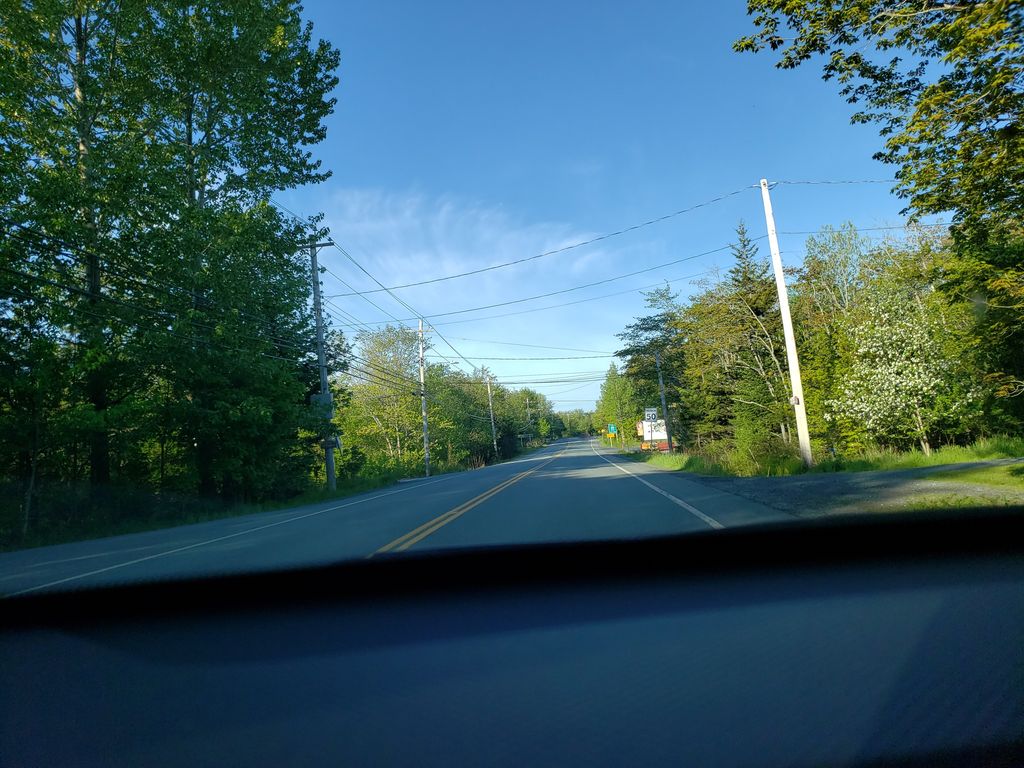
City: halifax